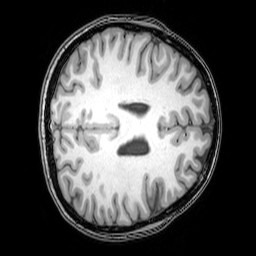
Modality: T1w
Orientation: axial
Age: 26
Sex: female
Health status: healthy
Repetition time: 0.081 s
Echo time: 0.037 s